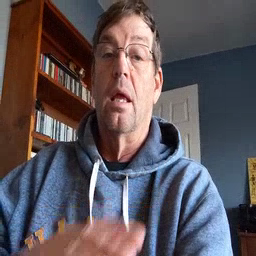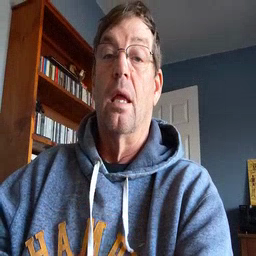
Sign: man